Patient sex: M
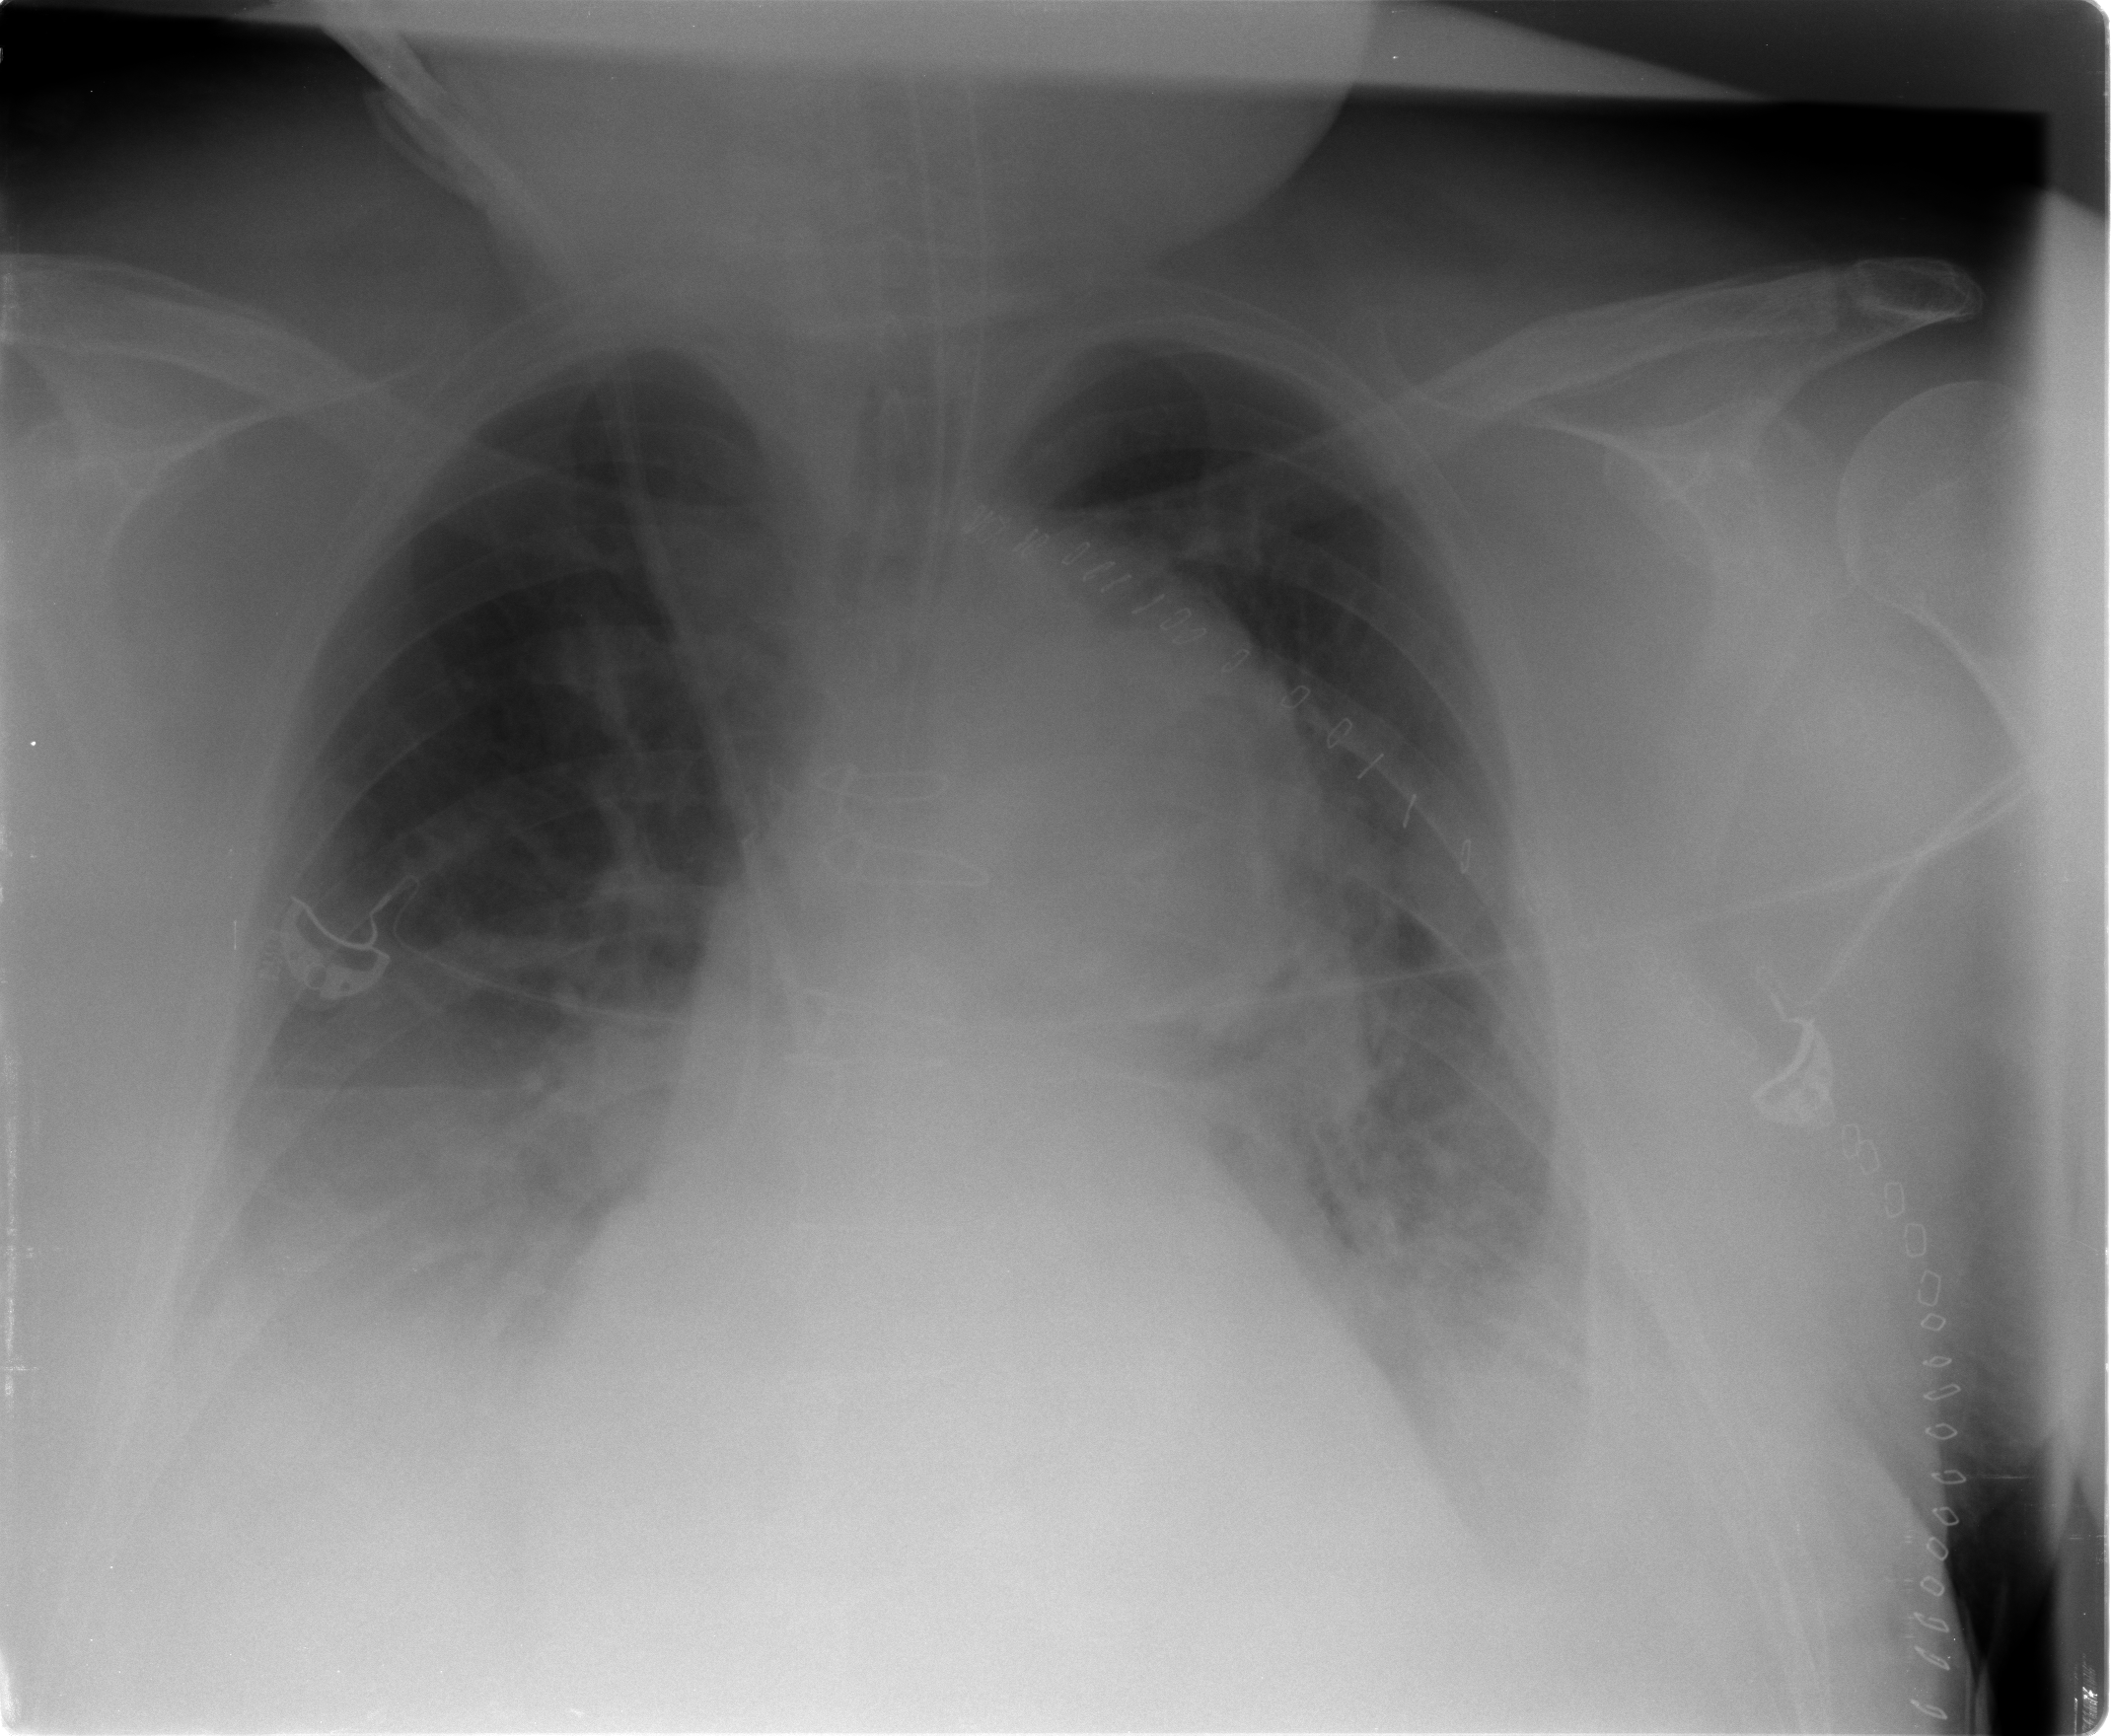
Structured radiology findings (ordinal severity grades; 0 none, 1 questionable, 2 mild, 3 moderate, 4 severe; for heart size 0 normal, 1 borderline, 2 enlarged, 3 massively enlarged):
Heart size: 2
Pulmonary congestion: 2
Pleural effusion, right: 3
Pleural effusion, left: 3
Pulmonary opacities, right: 2
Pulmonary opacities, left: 2
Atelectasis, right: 3
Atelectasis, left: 3